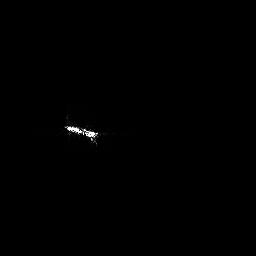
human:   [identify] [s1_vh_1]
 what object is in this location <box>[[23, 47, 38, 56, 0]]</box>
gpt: <ref>1 medium ship at the center</ref>